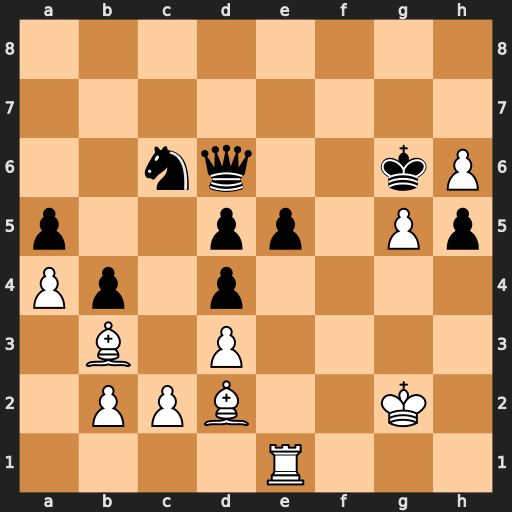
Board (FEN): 8/8/2nq2kP/p2pp1Pp/Pp1p4/1B1P4/1PPB2K1/4R3
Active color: w
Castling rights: -
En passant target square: -
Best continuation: Rf1 Ne7 Rf6+ Qxf6 gxf6